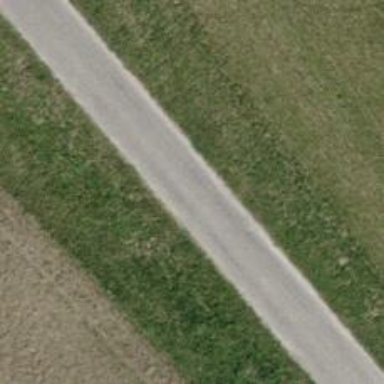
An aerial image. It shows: Paved track with grade 1 surface.